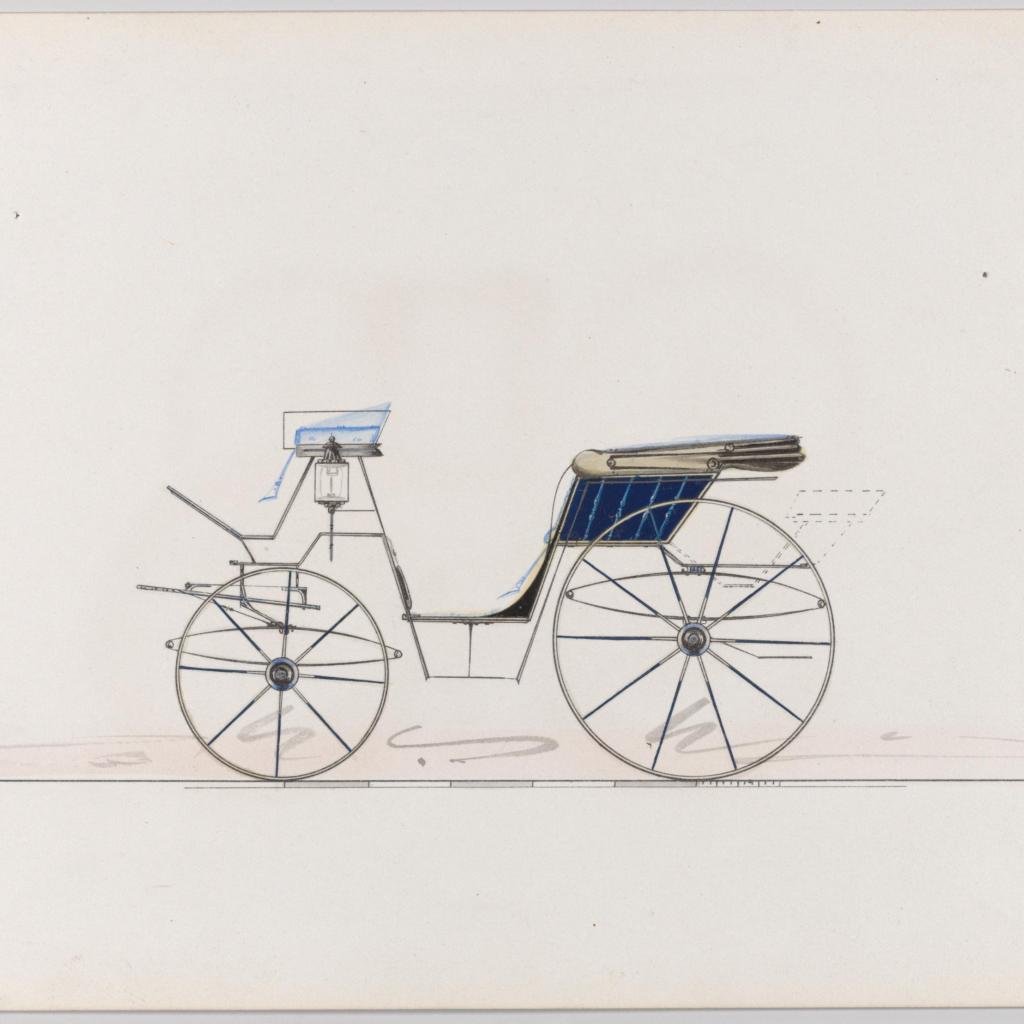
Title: Design for Cabriolet Phaeton(unnumbered)
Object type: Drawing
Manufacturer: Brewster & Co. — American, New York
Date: ca. 1870
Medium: Pen and black ink, watercolor and gouache, with gum arabic
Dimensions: sheet: 6 1/16 x 9 1/16 in. (15.4 x 23 cm)
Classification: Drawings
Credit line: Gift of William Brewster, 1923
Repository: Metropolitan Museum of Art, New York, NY